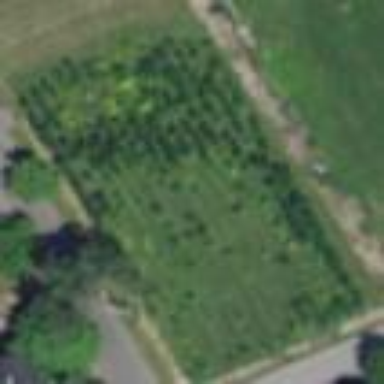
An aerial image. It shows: Plant nursery cultivating trees.